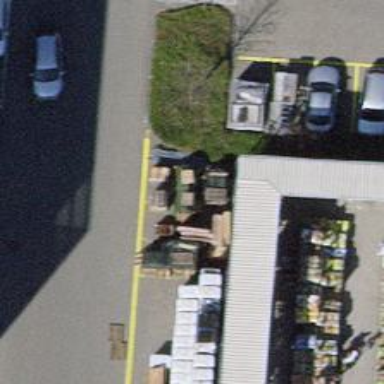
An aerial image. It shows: Fence.